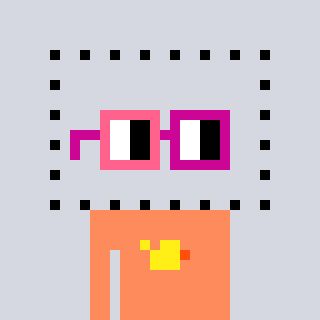
a pixel art character with square pink and red glasses, a void-shaped head and a peachy-colored body on a cool background